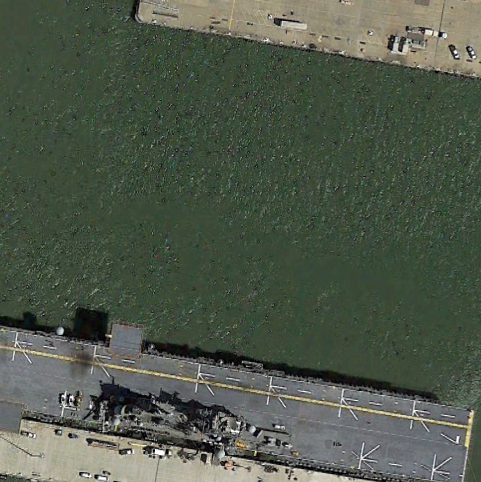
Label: Wasp-class_assault_ship